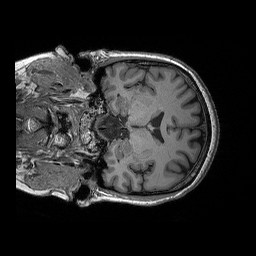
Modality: T1w
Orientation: coronal
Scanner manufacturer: siemens
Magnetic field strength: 3 T
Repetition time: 2.3 s
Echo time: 0.00298 s